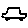
Label: car